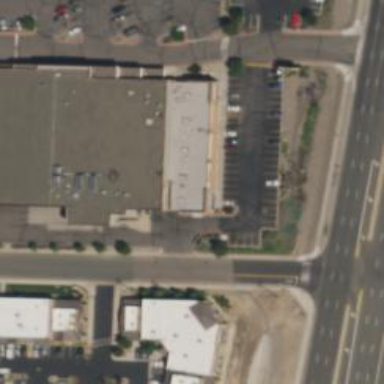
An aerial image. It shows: Supermarket building.